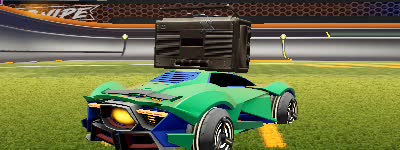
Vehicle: werewolf